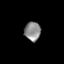
Tissue: lung
Cell type: Epithelial cells
Senescence score: 0.1731
Nuclear area (px): 303
Mean DAPI intensity: 137.941